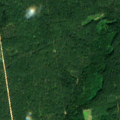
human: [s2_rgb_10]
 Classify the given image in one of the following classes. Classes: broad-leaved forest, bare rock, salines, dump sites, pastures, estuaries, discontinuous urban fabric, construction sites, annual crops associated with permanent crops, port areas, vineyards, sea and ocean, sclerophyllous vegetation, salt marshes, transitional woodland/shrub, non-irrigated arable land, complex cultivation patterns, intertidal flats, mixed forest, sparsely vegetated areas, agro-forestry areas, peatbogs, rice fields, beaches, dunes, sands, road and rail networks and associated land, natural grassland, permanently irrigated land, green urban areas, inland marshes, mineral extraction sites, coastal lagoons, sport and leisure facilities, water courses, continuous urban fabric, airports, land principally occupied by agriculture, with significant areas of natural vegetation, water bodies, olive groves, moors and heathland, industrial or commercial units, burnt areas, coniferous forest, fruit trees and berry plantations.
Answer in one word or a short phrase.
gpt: coniferous forest, mixed forest